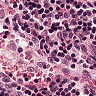
Metastatic tissue present: no